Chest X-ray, PA view. Patient: 36 years old, sex F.
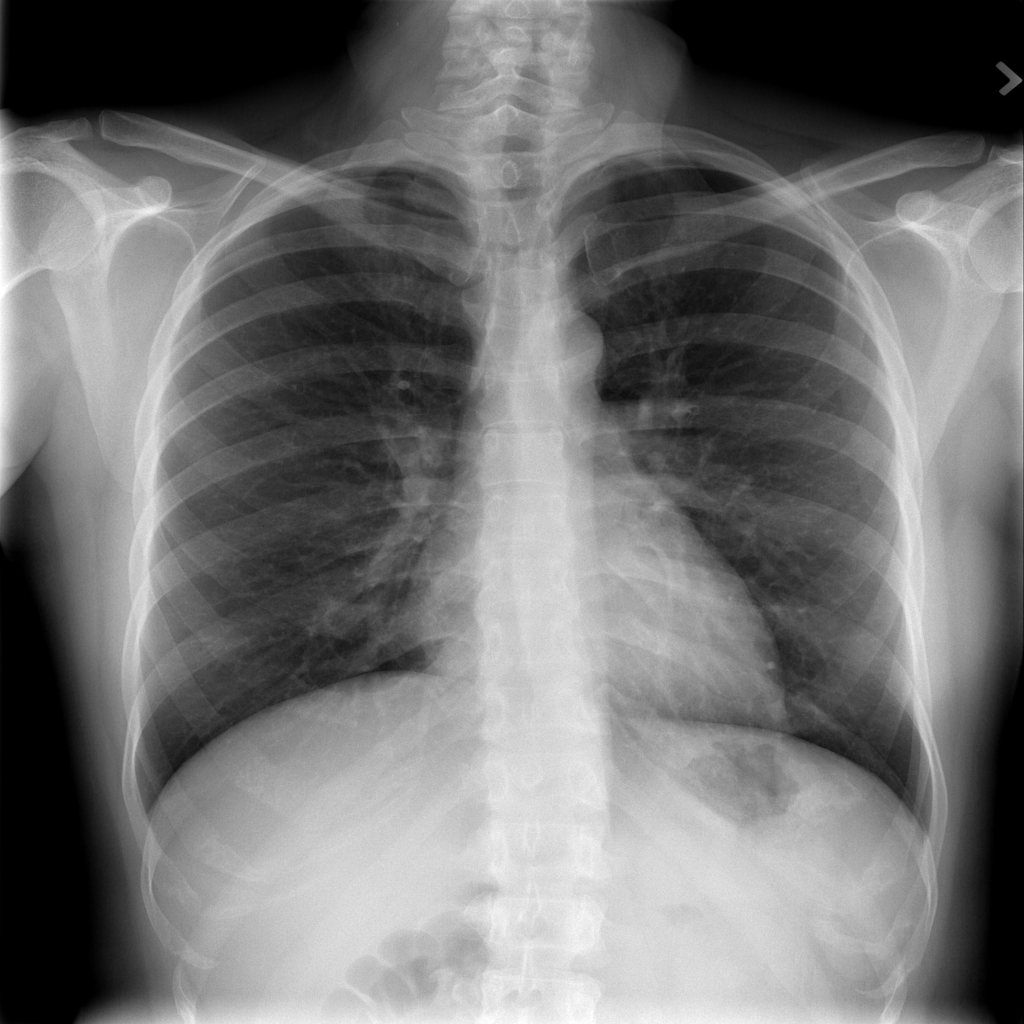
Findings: Infiltration